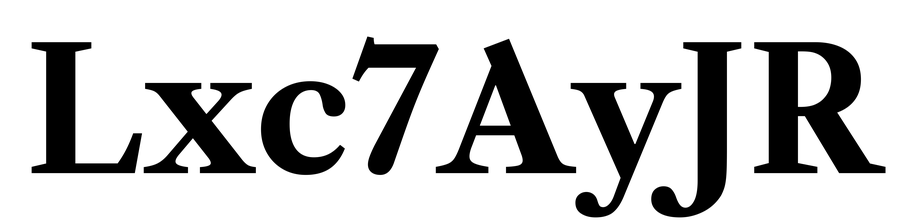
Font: LibreCaslonText_Bold